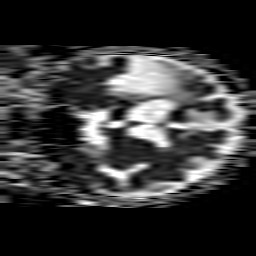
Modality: ADC
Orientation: coronal
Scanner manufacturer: philips
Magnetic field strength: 1.5 T
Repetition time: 4.884 s
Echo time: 0.07794 s